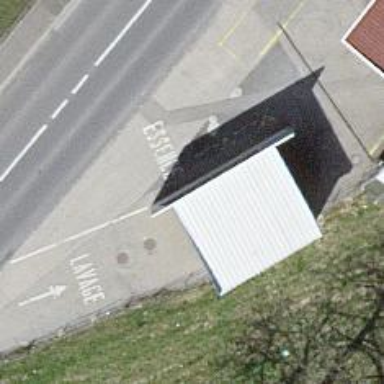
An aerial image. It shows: Building serving as car wash facility.